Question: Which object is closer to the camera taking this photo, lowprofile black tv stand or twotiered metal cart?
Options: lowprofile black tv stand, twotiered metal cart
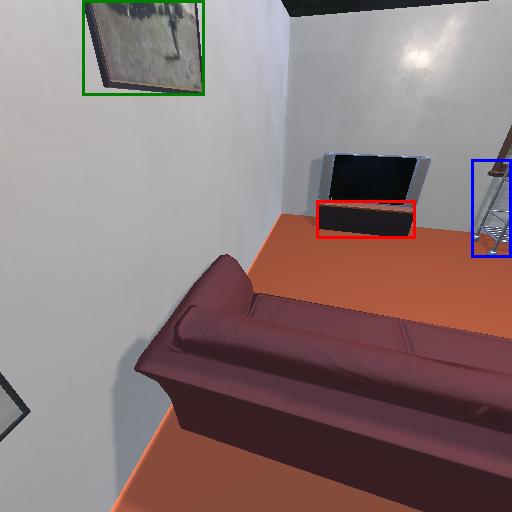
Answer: lowprofile black tv stand